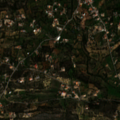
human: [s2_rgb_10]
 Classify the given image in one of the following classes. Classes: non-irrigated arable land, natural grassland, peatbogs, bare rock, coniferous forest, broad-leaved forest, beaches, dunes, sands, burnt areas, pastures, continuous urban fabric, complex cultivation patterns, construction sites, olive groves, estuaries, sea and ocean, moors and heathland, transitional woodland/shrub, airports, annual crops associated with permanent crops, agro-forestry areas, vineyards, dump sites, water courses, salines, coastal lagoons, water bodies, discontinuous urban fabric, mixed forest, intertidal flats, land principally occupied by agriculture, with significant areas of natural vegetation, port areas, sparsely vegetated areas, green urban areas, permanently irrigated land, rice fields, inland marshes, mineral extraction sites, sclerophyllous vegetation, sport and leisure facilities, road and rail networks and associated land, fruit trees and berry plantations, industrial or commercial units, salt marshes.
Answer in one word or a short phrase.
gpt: annual crops associated with permanent crops, sclerophyllous vegetation